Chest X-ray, PA view. Patient: 41 years old, sex M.
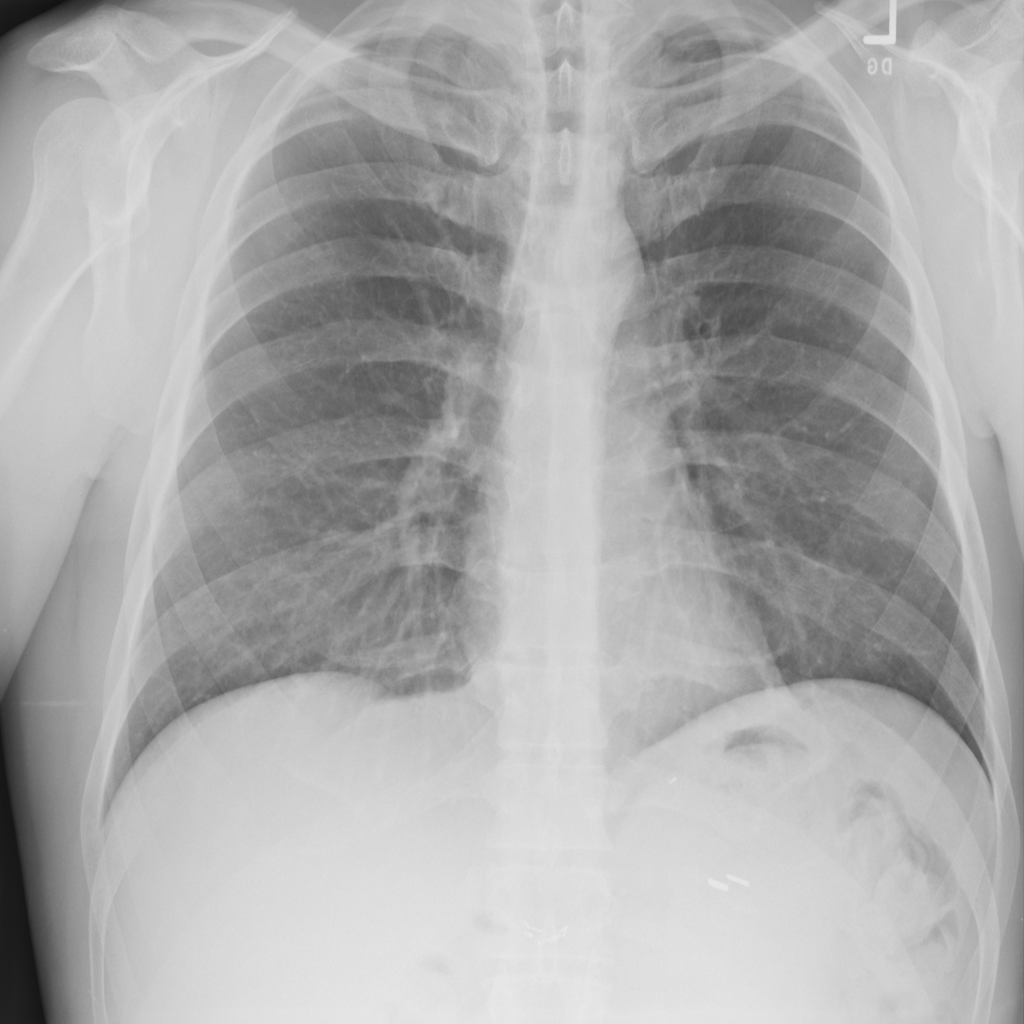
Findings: No Finding